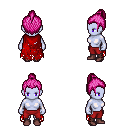
a pixel art fantasy rpg character, female body template, dark elf, purple skin, red tattered cape, red pants, pink short topknot hairstyle, maroon shoes, four views (front, back, left, right), 2x2 character sprite sheet, small pixel art, hard edges, no anti-aliasing